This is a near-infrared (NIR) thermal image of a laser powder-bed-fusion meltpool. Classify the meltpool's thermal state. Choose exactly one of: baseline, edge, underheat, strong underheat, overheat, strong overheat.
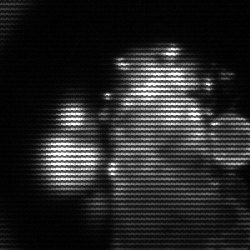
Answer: strong underheat